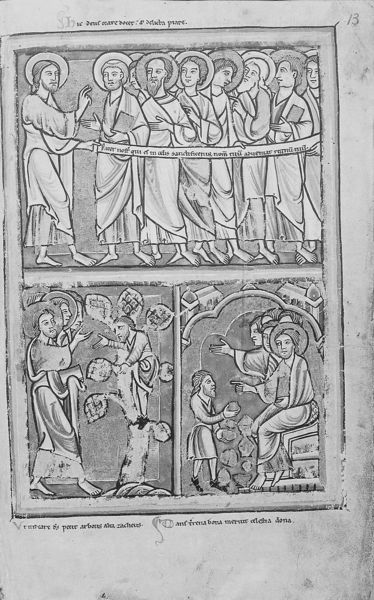
Titel: Psalter Fragment
Standort: Herkunftsort: Saint-Bertin (EU - F)
Institution: Den Haag, Koninklijke Bibliotheek
Schlagwörter: baum, blätter, hand, mann, weiß, sitzen, schwarz, zeichnung, haus, malerei, bärte, band, stein, felder, haare, blatt, pflanzen, schrift, bücher, thron, brot, buch, druck, schwarzweiss, radierung, stich, seite, heiligenschein, nimbus, christus, jesus, kreuzigung, segen, schriftrolle, heilige, jünger, auszug, gruß, sakral, apostel, buchmalerei, pharisäer, heiigenschein, 13, zachäus